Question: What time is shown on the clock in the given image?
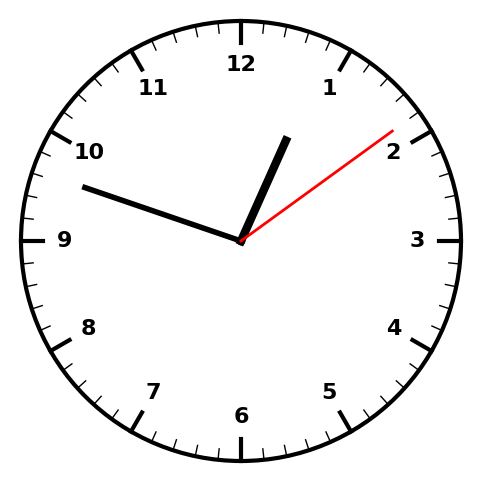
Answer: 12:48:09